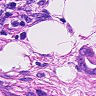
Metastatic tissue present: yes